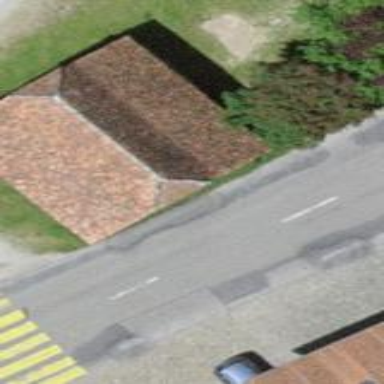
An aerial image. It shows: Barn with half-hipped roof shape.